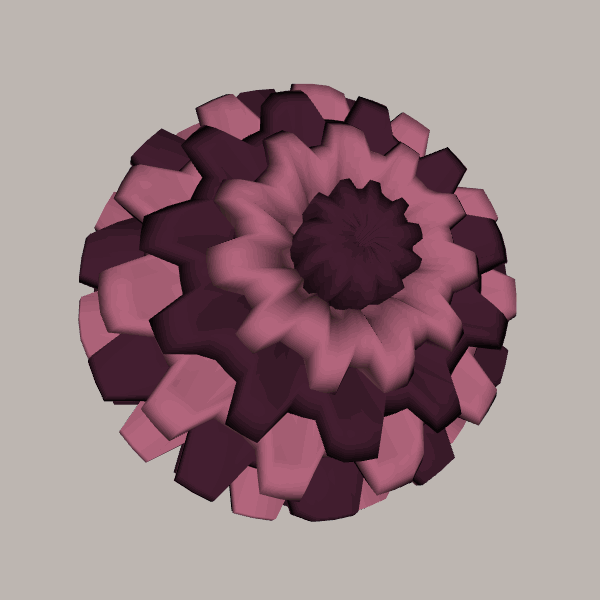
Background: light